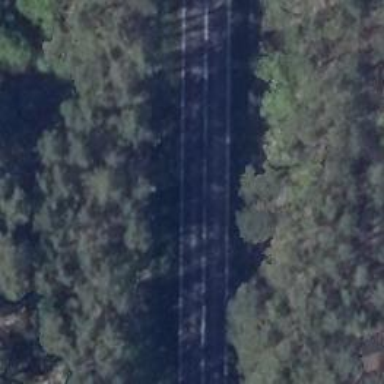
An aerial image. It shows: Secondary road.